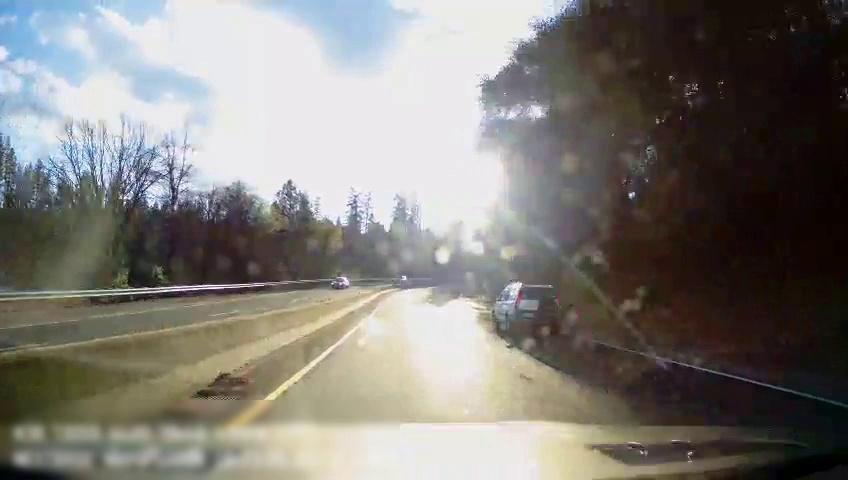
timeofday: Day
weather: Sunny
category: Drivable Space
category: Drivable Space
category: Vehicles | SUV
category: Vehicles | Car
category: Vehicles | SUV
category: Lanes | Current Lane
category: Lanes | Alternate Lane
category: Lanes | Opposite Lane
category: Lanes | Opposite Lane